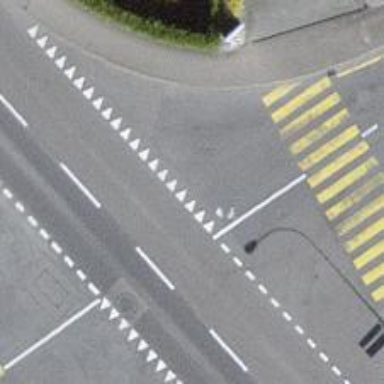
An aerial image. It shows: Road with "give way" sign.